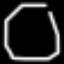
Label: octagon